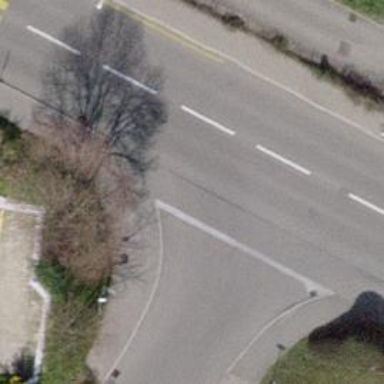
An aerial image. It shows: Asphalt sidewalk along the footway.